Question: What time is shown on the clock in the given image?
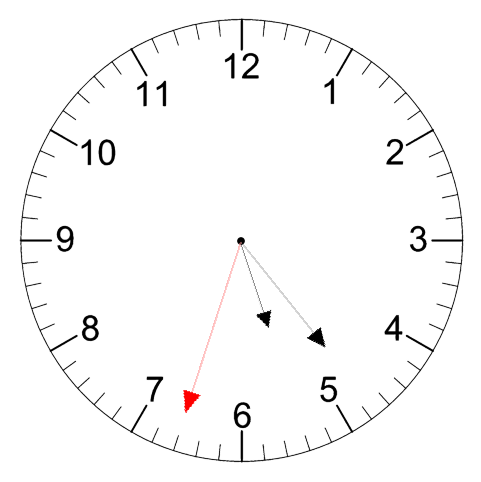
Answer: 05:23:33